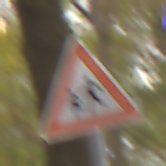
Verkehrszeichen: KinderRechts
Umgebung: Outdoor, Nature
Tageszeit: Midday
Wetter: Overcast
Licht: Natural
Jahreszeit: NotSpecified
Kontrast: LowContrast